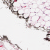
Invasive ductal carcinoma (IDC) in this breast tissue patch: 0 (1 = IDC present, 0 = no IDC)